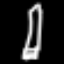
Label: pencil